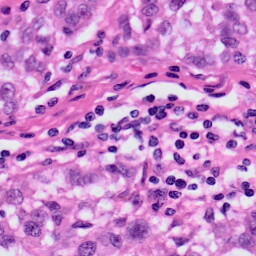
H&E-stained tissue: Skin